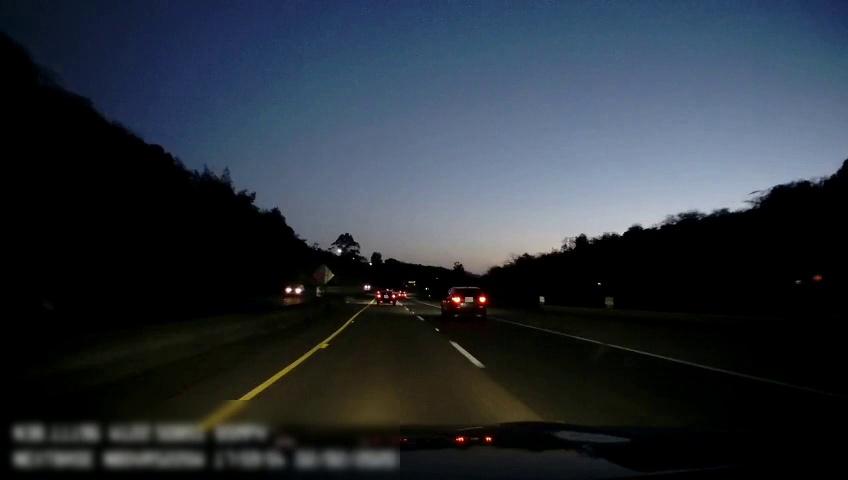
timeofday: Dusk/Dawn/Twilight
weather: Sunny
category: Drivable Space
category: Vehicles | Car
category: Vehicles | Car
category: Vehicles | Car
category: Lanes | Current Lane
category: Lanes | Current Lane
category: Lanes | Alternate Lane